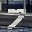
Label: 7